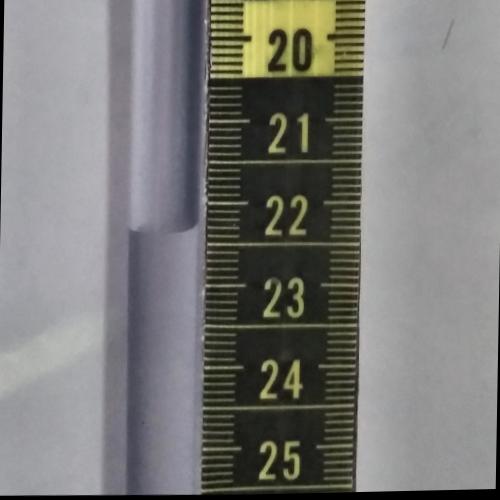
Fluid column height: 22.3 cm